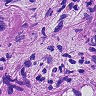
Metastatic tissue present: yes